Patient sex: M
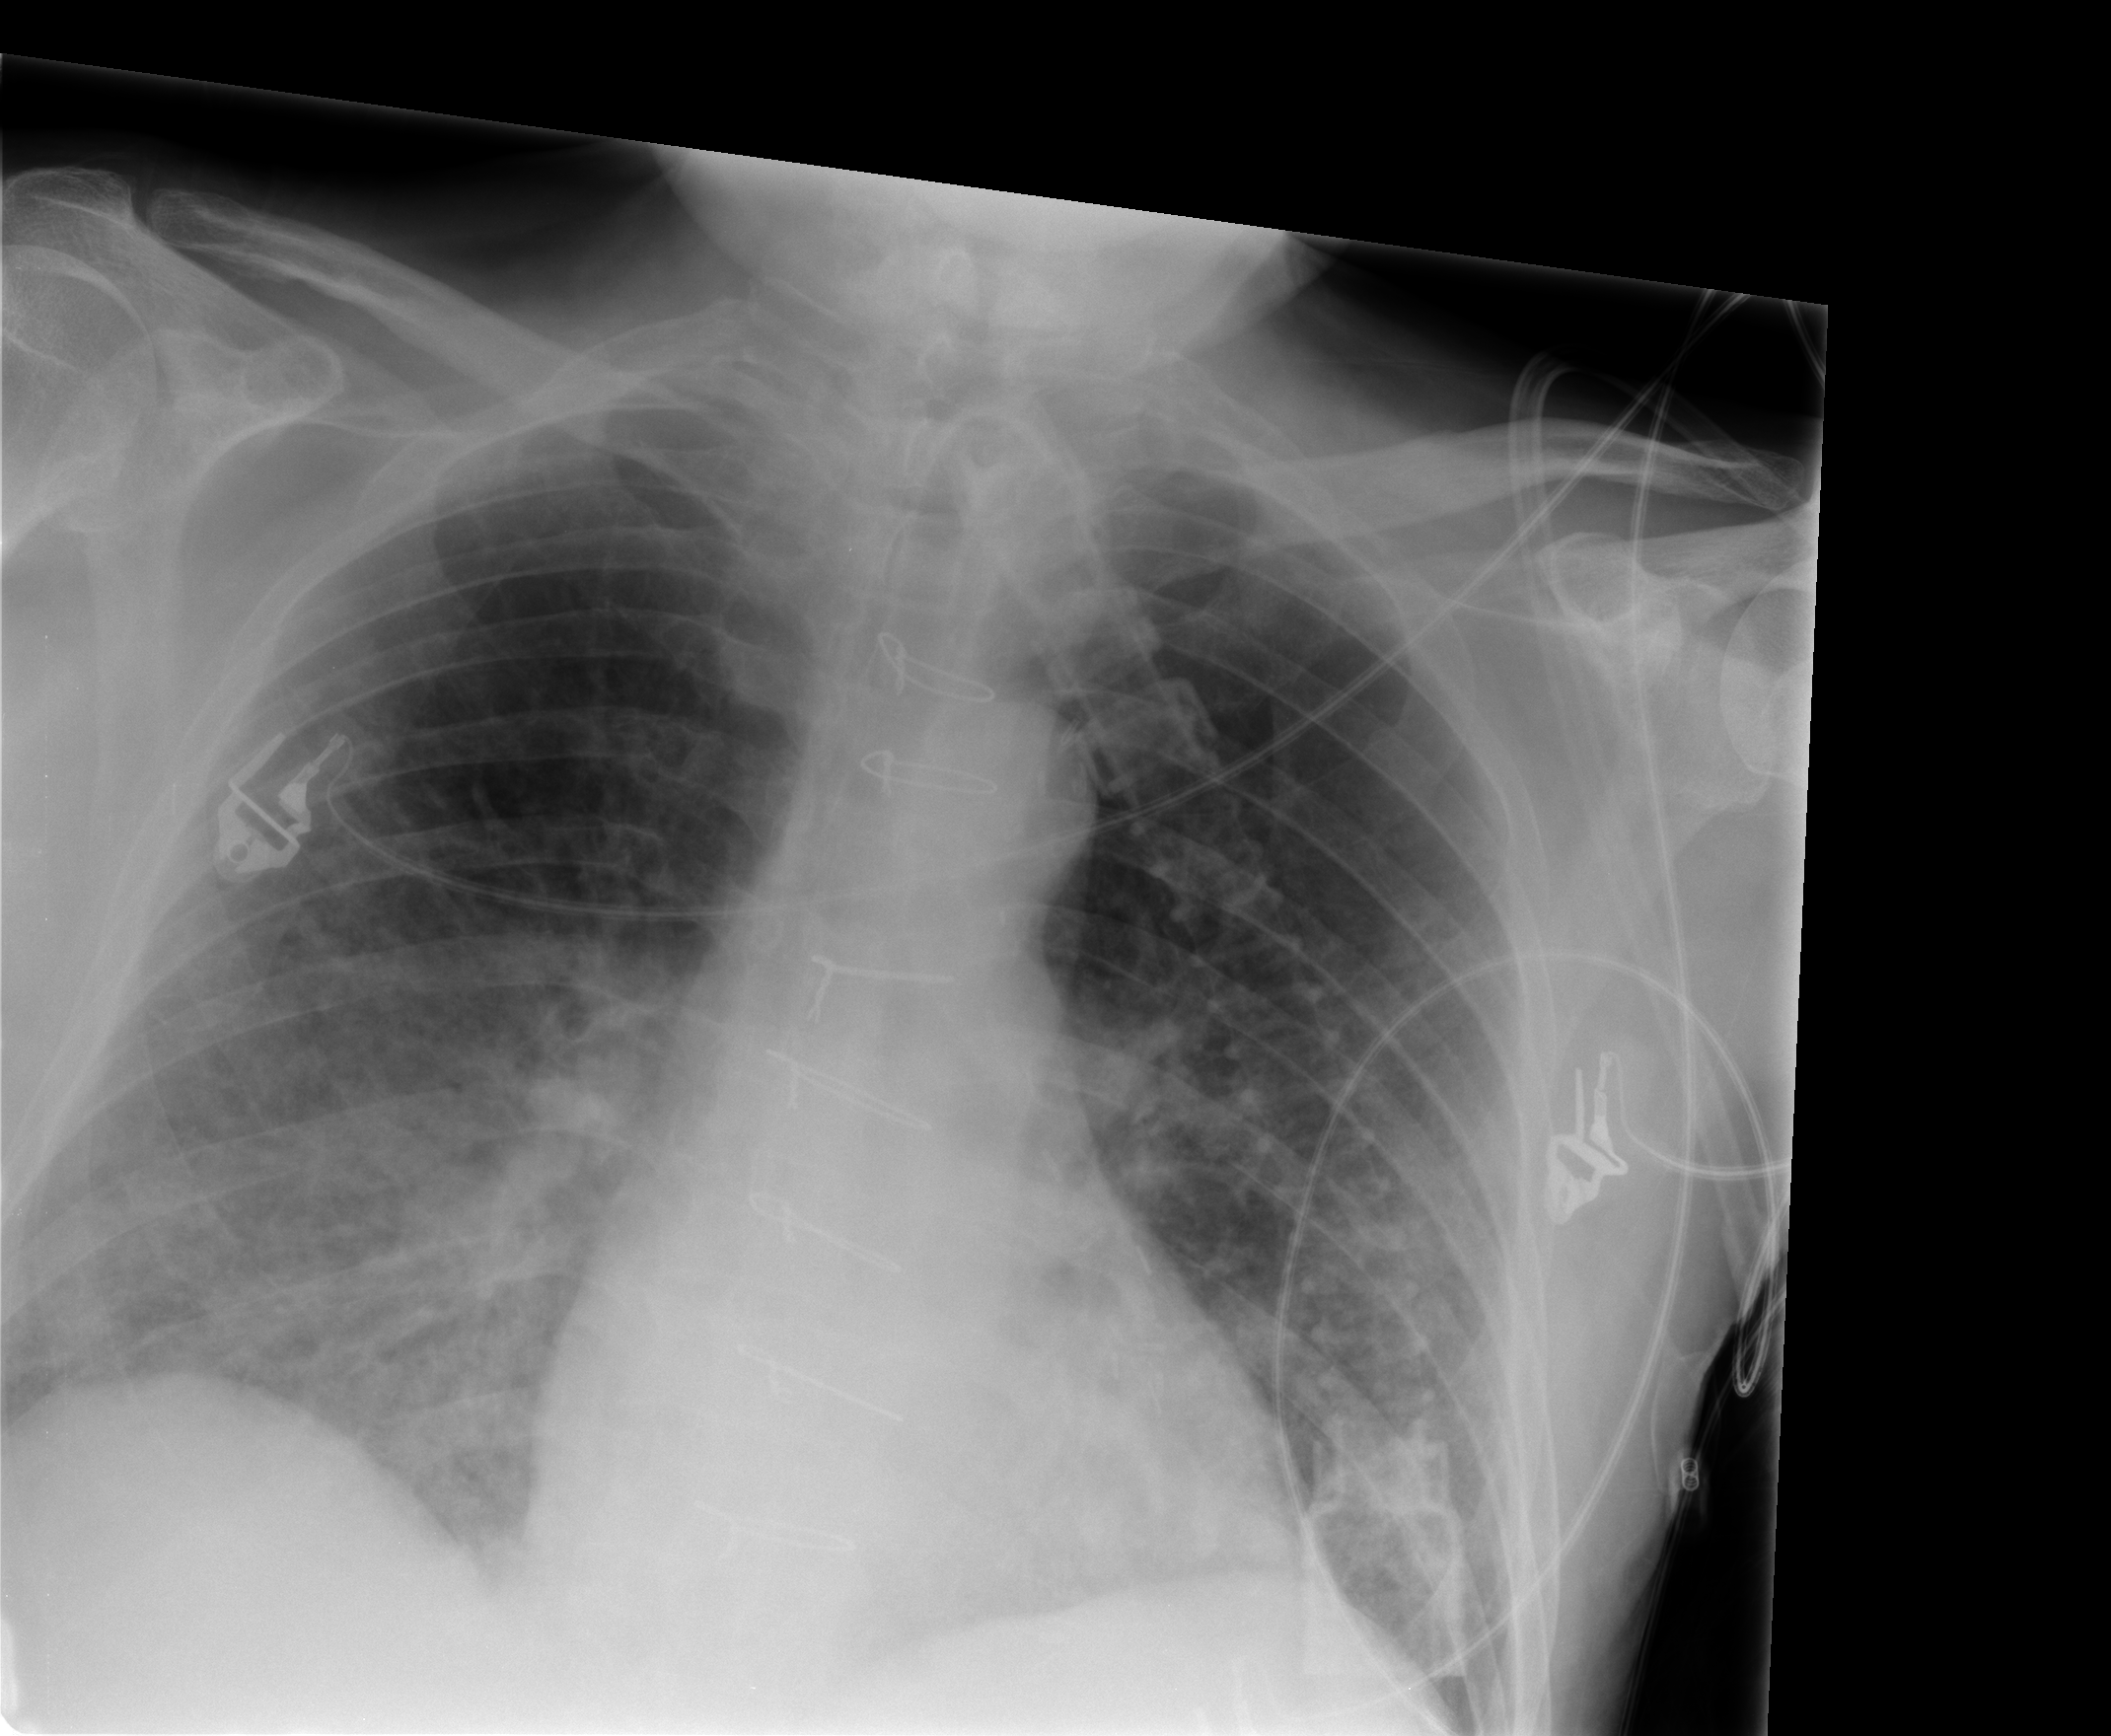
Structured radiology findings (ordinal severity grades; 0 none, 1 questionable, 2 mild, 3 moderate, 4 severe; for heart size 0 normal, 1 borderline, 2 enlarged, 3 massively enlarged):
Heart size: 0
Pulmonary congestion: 2
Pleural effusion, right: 0
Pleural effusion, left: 0
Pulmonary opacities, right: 3
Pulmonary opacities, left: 2
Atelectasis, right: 3
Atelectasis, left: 2